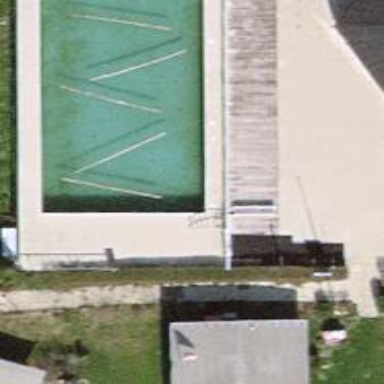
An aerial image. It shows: Swimming pool located in leisure land.